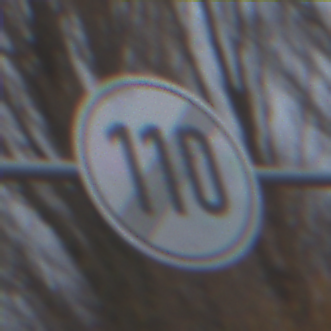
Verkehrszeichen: EndeGeschwindigkeit110
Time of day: MorningAfternoon
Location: Outdoor (Nature)
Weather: Overcast
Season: NotSpecified
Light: Natural